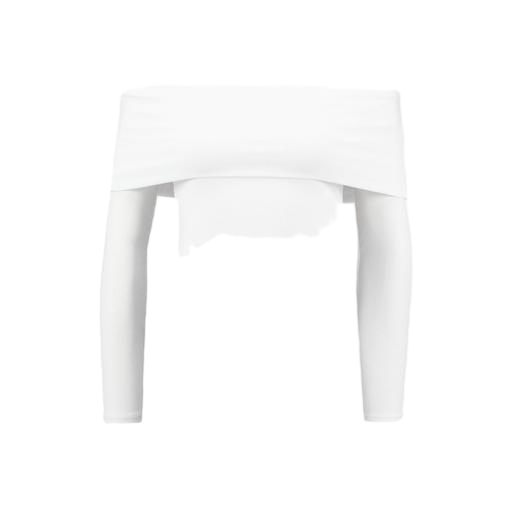
front long sleeve bardot, white bardot top, white haute rogue choker top, white background